Question: I have a cell that I want to use and IF statement to tell return information based on characters in the cell. I.E the cell has =M=WRFY, I want the statement to give me a start time based on the day within. I used this formula for the first set and it worked but for the next day it fails.
=IF(LEFT(I44,1)="S",H44,"")
I've tried entering the 2 where the 1 is to make it look at character 2 but its not working. Help!!

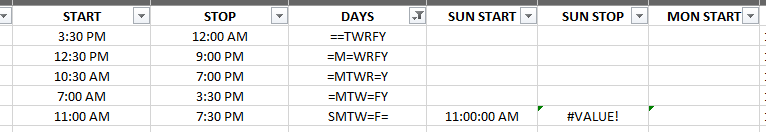
Answer: With 'Mid' or 'Left' or 'Right'you need to specify a position in the string, which isn't a big deal in this case since it's not changing. Either way I prefer to use 'FIND', which returns either a number (the position that the string1 was found in string2, or else an Error if it's not found.
The location is irrelevant in this case so this just checks if there's an error. If so, it wasn't found (and we get a '""' blank string); if not, it was found (and returns the value of cell H44).
'''
=IF(ISERROR(FIND("S",$E6)),"",H44)
'''
You said something about it only working for a few cells. If you're copying the formula to other cells but want to keep on referring to column "E" then putting a '$' in front of 'E' keeps that letter "locked in" whereever you copy it.
(<URL>
---
# Splitting up a cell
A combination of the 'Find', 'Left', 'Right', and 'Len' functions will handle many common tasks like splitting a single text value '2:30 PM-3:30 PM' into two cells.
We already know that 'Find' will locate one string inside another, like 'FIND("-",A2)' would return in this example. And, we know that Left returns characters from the left side of a string.
We don't want the first 8 because that would include the "-" that was "found". So, we'll subtract one. Assuming your text to split is in cell A2, this place this formula where you want the left part of the string:
'''
=LEFT(A2,FIND("-",A2)-1)
'''
and we know 'Right' returns the right-side number of characters we specify. 'Len' will tell us the total length of the string. Therefore, total length minus the left part that we don't want in part...
Place this formula where you want to right part of the string:
'''
=RIGHT(A2,LEN(A2)-FIND("-",A2))
'''
---
## Basic text functions worth learning
A little bit of homework for you. Once you start practicing with functions they will make a lot more sense, and "nesting" (combining) them will become second nature! :-)
- <URL> :
(<URL>
Also valuable: <URL>